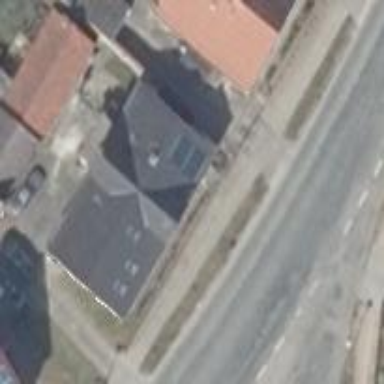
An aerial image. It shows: Gabled building.